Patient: sex F, age 67
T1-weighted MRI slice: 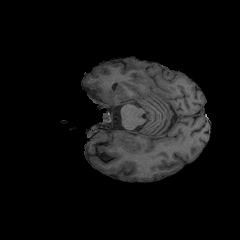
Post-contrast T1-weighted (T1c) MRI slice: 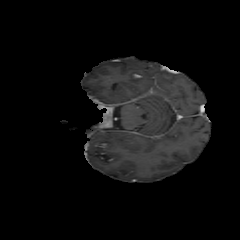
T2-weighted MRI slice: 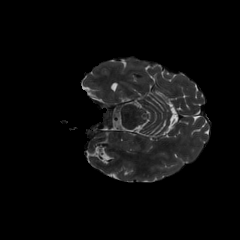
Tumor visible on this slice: no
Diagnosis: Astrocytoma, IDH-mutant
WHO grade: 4